Field crop: tomato
Growth stage: 1
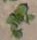
Species: solanum